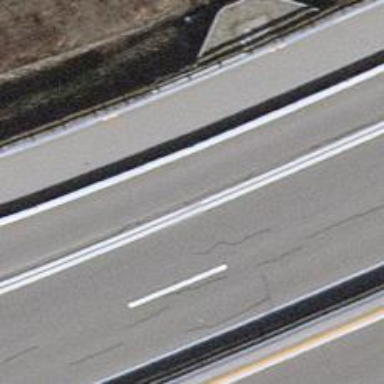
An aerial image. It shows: Asphalt motorway link.